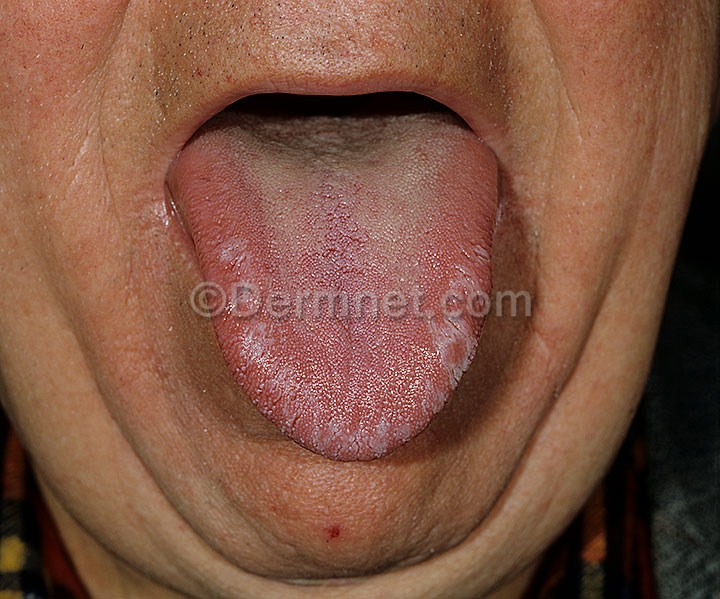
Disease: Tinea Ringworm Candidiasis and other Fungal Infections